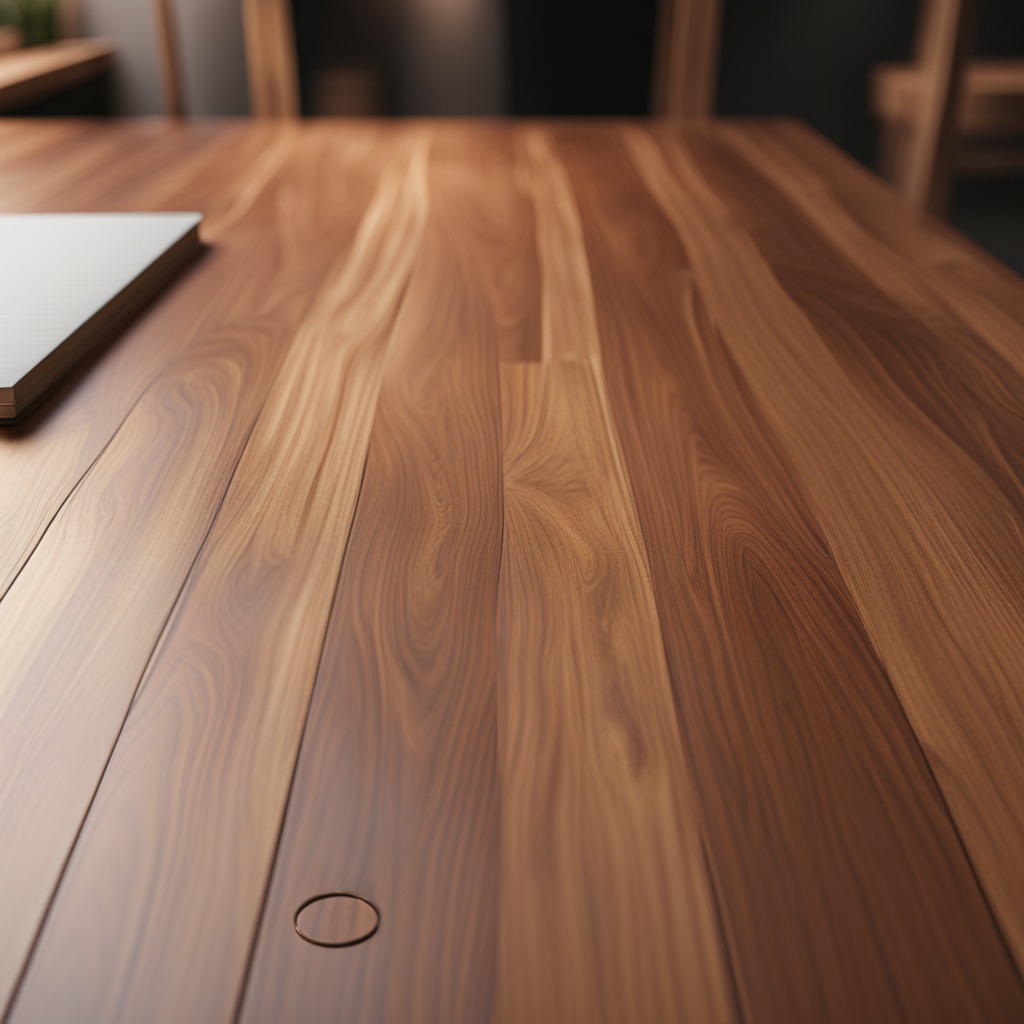
A rubber O-ring is lying on the wooden table.